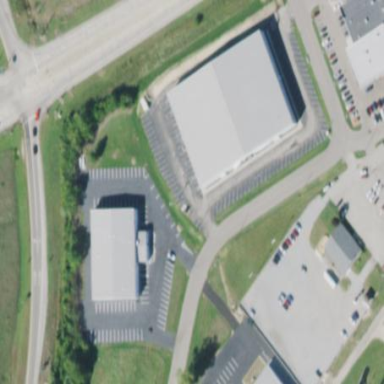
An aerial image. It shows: Retail building located near sports center.